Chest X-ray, PA view. Patient: 43 years old, sex M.
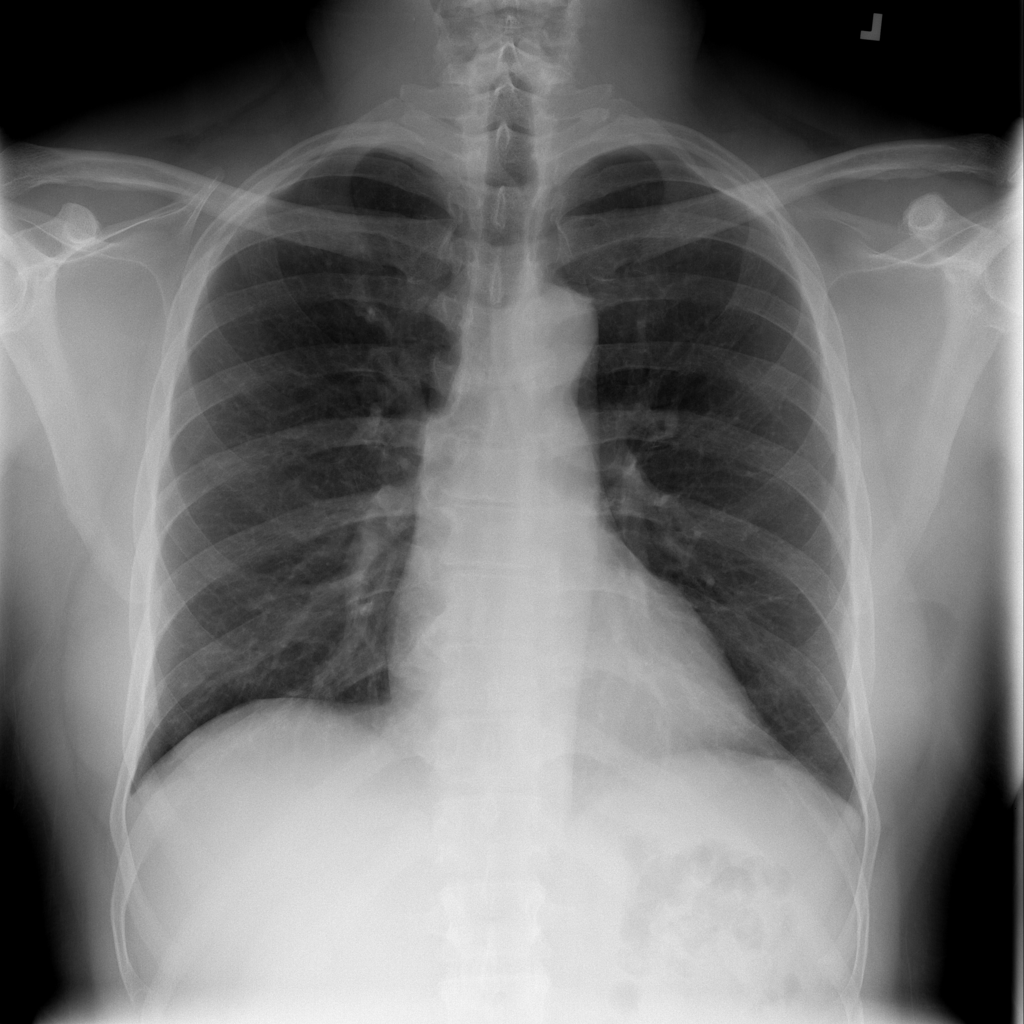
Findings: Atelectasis